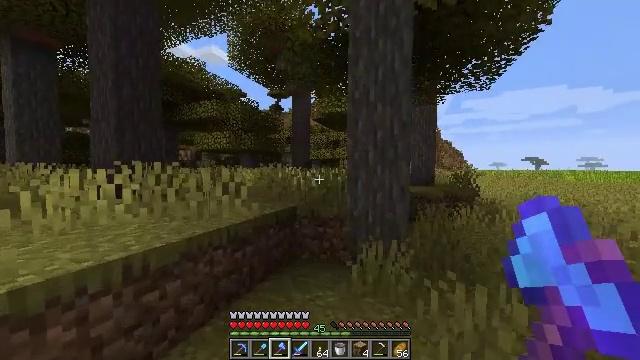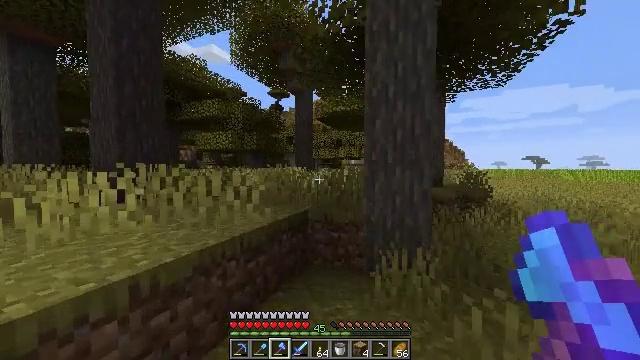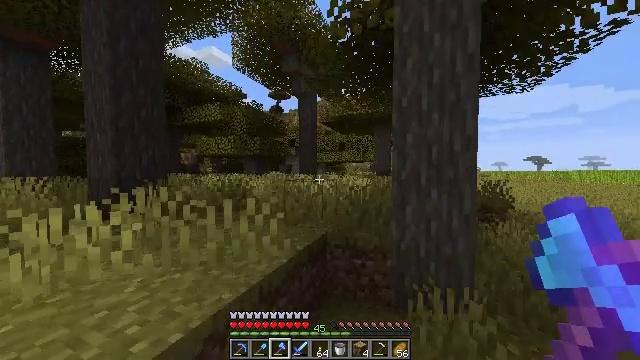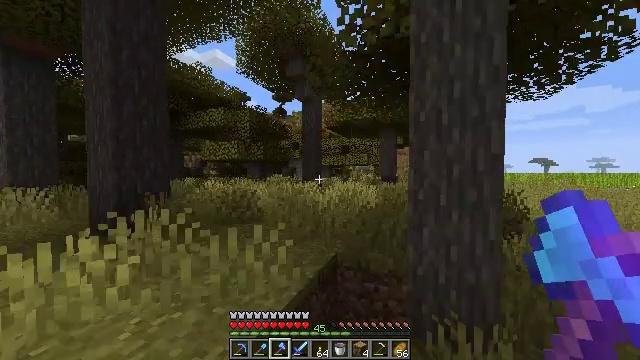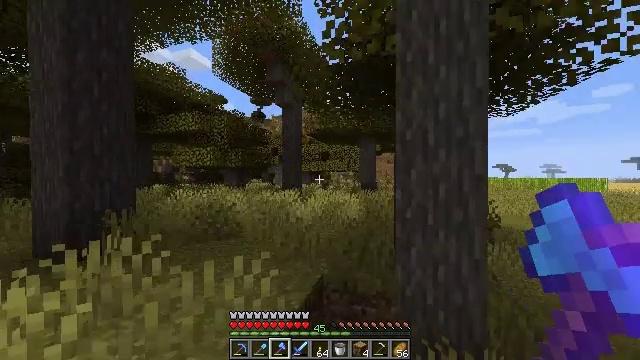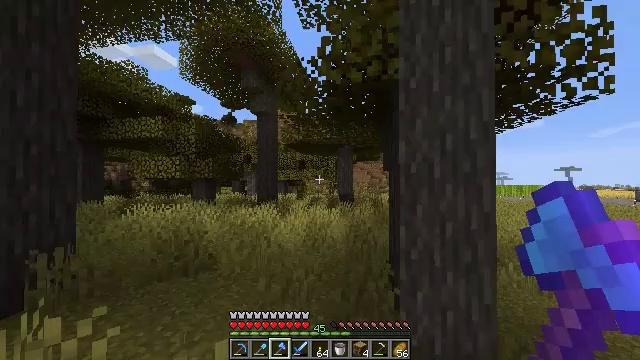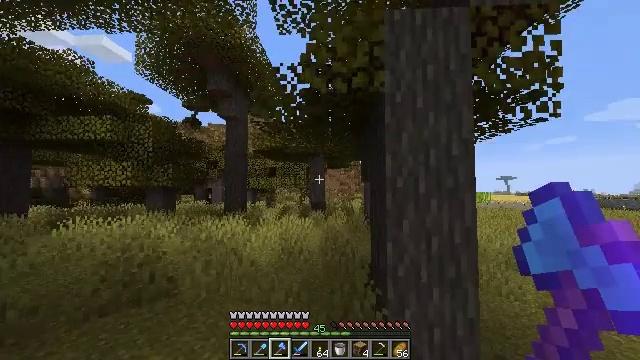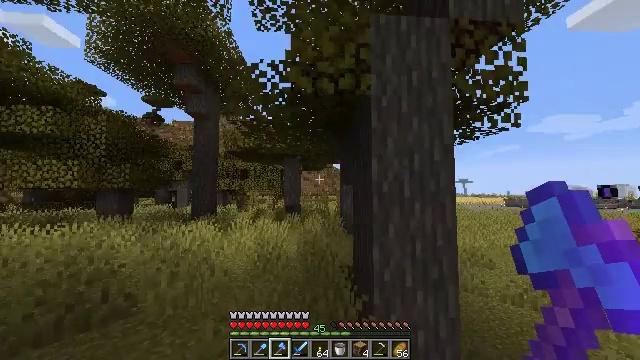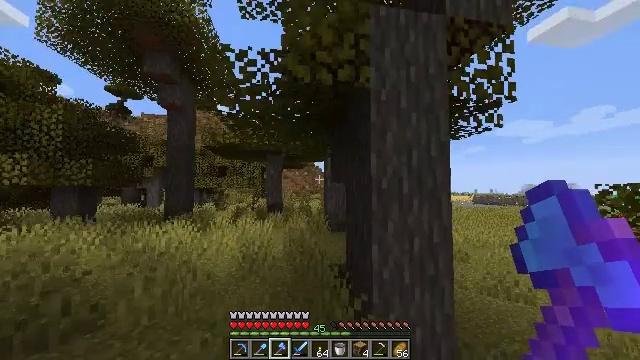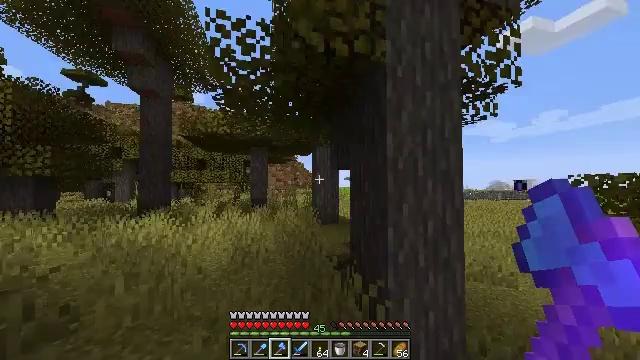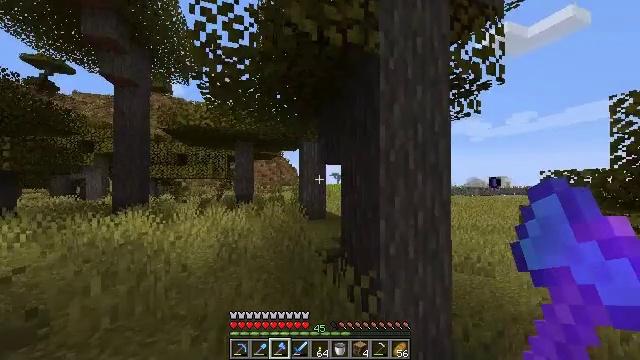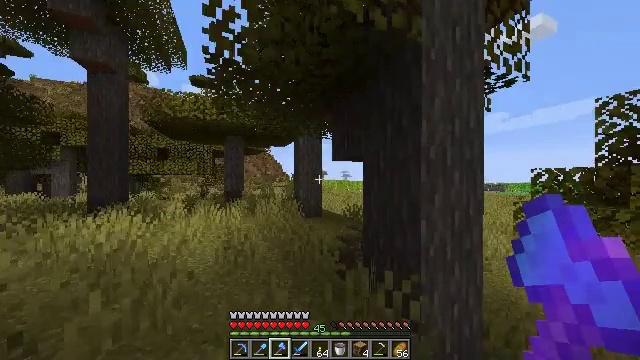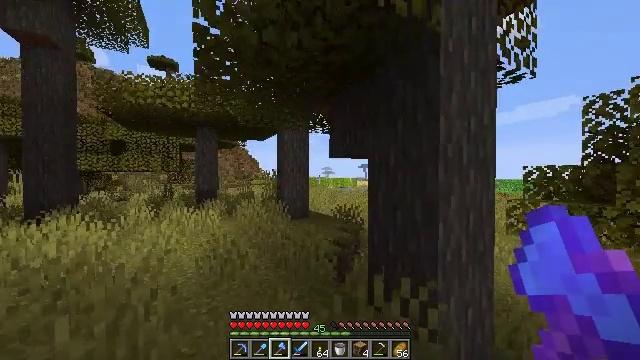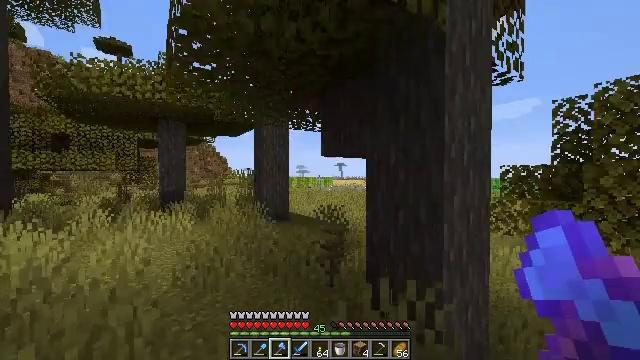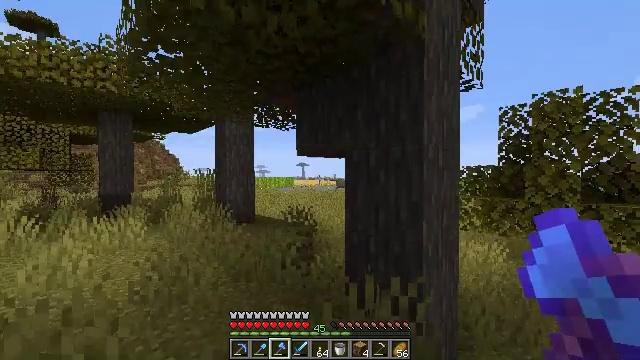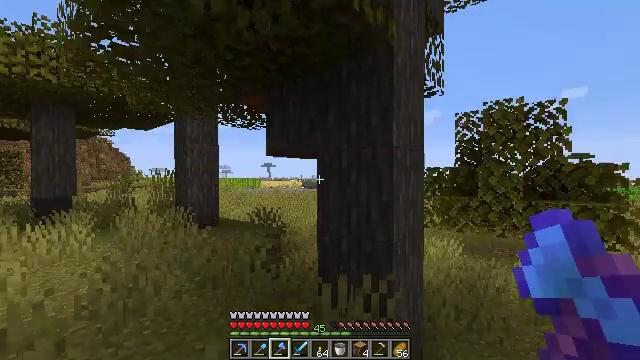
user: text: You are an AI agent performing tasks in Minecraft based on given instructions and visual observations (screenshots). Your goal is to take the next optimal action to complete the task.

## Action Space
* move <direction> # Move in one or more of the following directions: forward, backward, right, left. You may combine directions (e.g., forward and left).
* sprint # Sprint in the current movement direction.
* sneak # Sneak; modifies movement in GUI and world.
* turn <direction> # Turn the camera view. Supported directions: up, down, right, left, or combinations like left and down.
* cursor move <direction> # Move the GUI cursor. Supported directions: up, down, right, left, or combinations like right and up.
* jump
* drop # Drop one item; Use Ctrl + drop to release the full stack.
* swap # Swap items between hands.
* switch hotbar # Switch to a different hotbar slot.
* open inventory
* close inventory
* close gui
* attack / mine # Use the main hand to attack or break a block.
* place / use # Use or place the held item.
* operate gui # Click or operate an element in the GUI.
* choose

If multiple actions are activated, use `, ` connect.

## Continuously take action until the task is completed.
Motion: motion action
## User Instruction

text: Mine acacia log from the tree's trunk.
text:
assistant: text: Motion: move forward and move left
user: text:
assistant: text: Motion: move forward and move left, jump
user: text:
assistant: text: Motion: move forward and move left, jump
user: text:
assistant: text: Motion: move forward and move left, turn right and up, jump
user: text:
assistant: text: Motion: move forward and move left, turn right and up, jump
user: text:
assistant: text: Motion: move forward and move left, turn right and up, jump
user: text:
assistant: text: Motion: move forward and move left, turn right
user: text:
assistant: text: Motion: move forward and move left, turn right
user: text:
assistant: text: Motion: move forward and move left, turn right and down
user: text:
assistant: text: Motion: move forward and move left, turn right
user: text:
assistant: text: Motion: move left, turn right
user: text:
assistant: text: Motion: move left, turn right
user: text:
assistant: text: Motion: move left, turn right
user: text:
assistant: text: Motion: move left, turn right
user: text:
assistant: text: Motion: turn right
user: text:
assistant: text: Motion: turn right
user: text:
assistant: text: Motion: turn right
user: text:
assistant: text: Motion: turn right
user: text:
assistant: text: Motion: move forward, turn right, attack / mine
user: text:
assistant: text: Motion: move forward, attack / mine
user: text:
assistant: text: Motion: move forward, attack / mine
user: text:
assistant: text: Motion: move forward, attack / mine
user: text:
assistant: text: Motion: move forward, attack / mine
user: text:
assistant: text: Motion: move forward, attack / mine
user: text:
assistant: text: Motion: attack / mine
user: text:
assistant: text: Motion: attack / mine
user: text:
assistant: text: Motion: turn up, attack / mine
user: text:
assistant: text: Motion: move forward, turn up, attack / mine
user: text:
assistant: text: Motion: move forward, turn up, attack / mine
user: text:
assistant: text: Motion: move forward, turn up, attack / mine